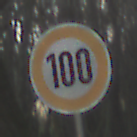
Verkehrszeichen: Geschwindigkeit100
Umgebung: Outdoor, Nature
Tageszeit: SunriseSunset
Wetter: Clear
Licht: Natural
Jahreszeit: Winter
Kontrast: LowContrast